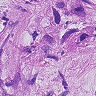
Metastatic tissue present: yes